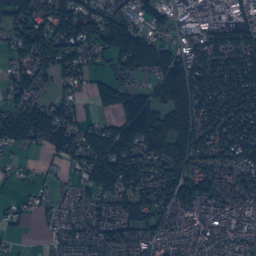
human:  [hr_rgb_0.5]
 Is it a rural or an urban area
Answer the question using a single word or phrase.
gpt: urban

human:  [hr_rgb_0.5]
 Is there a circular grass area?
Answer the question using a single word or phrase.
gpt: yes

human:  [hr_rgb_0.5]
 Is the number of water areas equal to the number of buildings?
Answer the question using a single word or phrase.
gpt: no

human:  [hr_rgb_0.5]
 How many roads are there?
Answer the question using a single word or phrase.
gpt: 950

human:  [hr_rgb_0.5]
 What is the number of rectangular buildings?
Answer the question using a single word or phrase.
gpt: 4310

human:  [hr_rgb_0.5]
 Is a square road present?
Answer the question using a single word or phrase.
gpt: no

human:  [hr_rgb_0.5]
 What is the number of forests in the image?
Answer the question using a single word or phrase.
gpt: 351

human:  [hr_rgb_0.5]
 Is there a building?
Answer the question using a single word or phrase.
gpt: yes

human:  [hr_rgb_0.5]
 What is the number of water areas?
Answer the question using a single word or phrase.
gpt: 28

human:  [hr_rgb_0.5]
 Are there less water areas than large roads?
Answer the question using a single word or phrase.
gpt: no

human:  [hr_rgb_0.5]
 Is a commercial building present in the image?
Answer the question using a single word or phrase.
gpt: yes

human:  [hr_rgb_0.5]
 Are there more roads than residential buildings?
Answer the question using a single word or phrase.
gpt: no

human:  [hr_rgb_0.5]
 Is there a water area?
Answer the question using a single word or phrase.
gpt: yes

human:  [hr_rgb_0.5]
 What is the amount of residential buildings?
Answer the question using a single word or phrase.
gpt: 7001

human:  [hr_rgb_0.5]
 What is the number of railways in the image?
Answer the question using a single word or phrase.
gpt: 8

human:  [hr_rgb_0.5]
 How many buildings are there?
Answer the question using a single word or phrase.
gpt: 7102

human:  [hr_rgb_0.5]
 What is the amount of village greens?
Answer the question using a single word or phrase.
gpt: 211

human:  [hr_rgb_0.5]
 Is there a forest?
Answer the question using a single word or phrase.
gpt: yes

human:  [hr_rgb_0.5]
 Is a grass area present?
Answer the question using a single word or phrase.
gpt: yes

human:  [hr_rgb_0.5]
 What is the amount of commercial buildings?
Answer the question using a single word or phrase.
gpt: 91

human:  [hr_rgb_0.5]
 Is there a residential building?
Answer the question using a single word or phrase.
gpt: yes

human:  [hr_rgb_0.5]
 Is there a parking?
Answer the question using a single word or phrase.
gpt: yes

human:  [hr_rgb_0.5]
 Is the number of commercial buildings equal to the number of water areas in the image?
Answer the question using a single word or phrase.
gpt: no

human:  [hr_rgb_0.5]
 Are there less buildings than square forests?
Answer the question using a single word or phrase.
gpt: no

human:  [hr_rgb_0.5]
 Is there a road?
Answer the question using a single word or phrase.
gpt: yes

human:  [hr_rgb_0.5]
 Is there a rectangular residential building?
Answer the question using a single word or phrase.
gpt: yes

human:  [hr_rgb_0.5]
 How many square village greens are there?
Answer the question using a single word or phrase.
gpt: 2

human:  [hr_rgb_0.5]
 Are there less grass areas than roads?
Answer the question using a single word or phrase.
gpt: yes

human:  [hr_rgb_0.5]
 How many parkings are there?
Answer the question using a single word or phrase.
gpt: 36

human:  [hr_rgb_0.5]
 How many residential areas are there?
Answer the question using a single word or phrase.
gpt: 8

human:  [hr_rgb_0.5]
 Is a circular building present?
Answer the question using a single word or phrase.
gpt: yes

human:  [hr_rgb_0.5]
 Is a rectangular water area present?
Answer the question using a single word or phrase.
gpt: yes

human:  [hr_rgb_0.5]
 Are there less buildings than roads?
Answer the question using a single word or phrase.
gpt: no

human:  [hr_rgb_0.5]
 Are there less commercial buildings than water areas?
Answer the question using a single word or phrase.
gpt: no

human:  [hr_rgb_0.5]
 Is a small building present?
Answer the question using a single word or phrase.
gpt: yes

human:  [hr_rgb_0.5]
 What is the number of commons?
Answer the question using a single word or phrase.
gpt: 4

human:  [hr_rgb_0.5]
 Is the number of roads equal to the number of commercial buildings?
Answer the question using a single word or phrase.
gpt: no

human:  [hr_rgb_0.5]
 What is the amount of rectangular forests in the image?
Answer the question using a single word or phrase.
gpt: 39

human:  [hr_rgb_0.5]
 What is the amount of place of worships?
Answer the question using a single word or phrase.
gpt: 4

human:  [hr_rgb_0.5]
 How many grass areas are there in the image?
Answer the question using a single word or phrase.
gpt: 292

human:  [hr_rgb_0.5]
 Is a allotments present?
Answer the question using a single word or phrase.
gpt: yes

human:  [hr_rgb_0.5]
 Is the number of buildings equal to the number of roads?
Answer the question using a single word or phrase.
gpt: no

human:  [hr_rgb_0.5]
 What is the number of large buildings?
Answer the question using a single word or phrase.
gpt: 14

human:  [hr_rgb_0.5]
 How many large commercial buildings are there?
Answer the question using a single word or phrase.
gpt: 2

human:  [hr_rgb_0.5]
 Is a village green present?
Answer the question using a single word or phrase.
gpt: yes

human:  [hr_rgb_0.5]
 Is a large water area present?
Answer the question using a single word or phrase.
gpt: yes

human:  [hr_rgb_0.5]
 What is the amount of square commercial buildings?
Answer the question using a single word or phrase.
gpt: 1

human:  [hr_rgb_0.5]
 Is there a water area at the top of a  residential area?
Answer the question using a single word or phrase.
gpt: yes

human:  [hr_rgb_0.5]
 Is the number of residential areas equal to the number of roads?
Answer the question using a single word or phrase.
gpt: no

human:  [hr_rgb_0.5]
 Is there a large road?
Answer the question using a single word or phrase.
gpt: no

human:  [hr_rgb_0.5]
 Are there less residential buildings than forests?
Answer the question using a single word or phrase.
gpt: no

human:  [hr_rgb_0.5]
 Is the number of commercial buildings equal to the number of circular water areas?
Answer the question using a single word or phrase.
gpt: no

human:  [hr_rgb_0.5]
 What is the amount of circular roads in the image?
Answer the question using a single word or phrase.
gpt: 0

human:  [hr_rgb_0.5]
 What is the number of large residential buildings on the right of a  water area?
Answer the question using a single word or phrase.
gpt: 12

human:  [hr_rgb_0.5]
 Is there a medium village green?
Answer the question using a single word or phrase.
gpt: yes

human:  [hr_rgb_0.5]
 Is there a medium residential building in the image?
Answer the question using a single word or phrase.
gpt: yes

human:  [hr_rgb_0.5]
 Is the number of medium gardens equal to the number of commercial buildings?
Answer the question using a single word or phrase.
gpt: no

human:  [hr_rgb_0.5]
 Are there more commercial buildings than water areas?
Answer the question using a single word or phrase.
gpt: no

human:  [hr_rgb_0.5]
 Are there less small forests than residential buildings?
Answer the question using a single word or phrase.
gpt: yes

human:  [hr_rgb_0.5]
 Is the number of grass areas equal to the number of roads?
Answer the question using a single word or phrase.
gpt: no

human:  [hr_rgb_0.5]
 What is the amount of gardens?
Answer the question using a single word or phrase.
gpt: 21

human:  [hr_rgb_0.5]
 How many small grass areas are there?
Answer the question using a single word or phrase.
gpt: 132

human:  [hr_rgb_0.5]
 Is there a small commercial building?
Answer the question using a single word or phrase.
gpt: yes

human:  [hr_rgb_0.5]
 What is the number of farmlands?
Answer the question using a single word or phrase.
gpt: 40